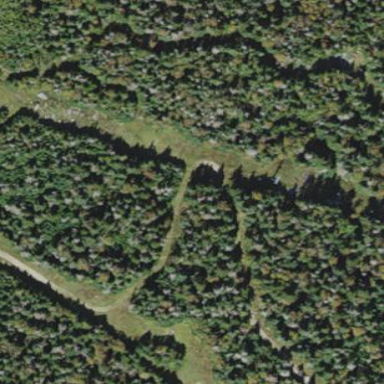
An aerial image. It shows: Beautiful woodland covered with trees.